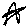
Label: star